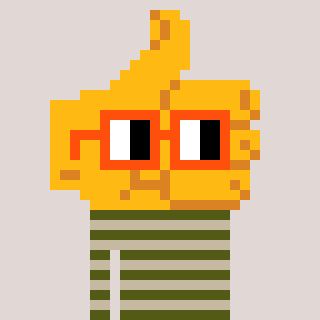
a pixel art character with square orange glasses, a thumbsup-shaped head and a bege-colored body on a warm background